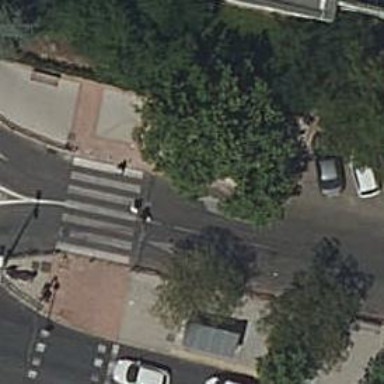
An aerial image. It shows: Sidewalk along the footway.